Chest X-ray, PA view. Patient: 45 years old, sex M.
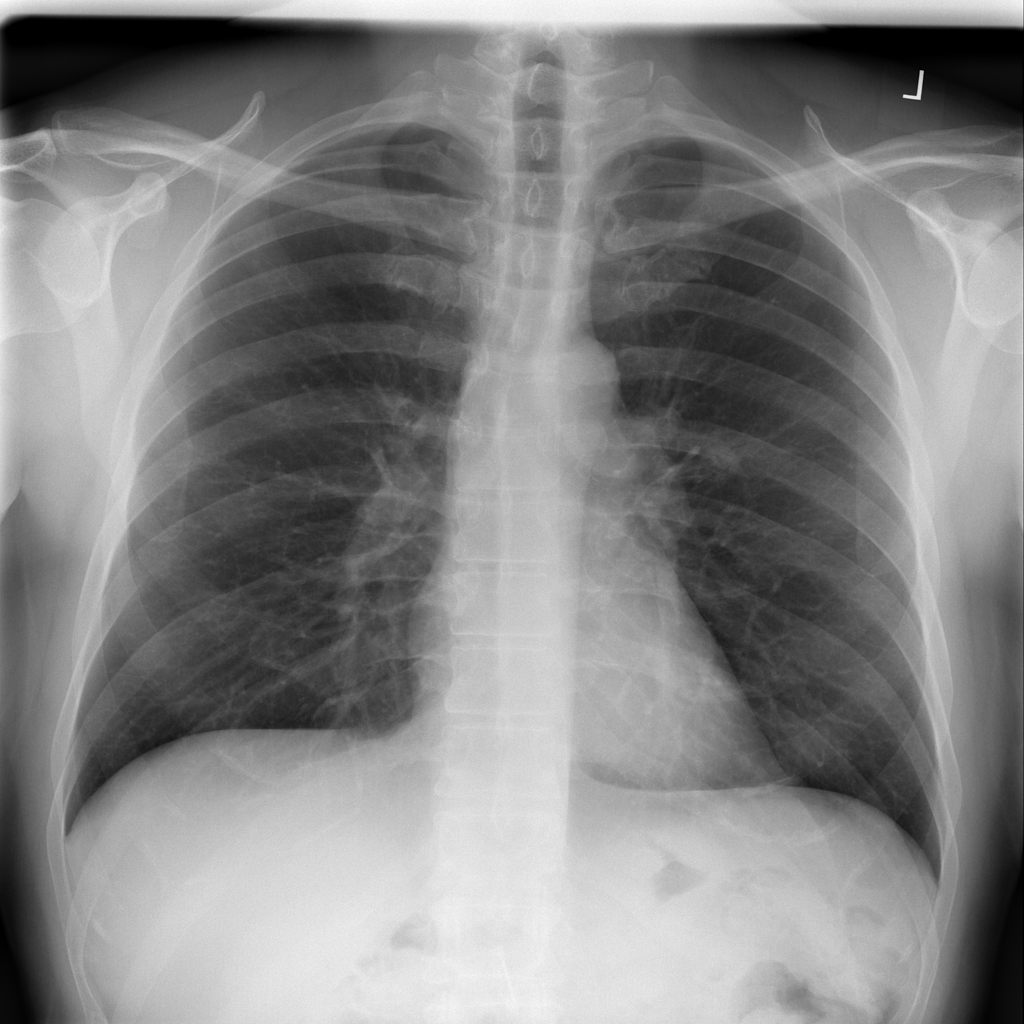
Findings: Infiltration